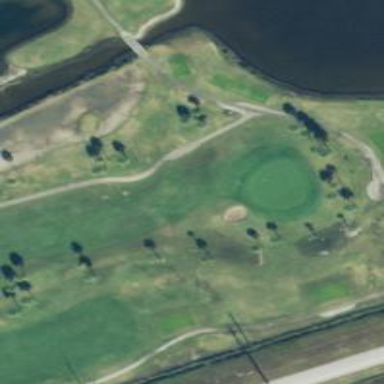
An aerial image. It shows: Path used for both walking and golf.